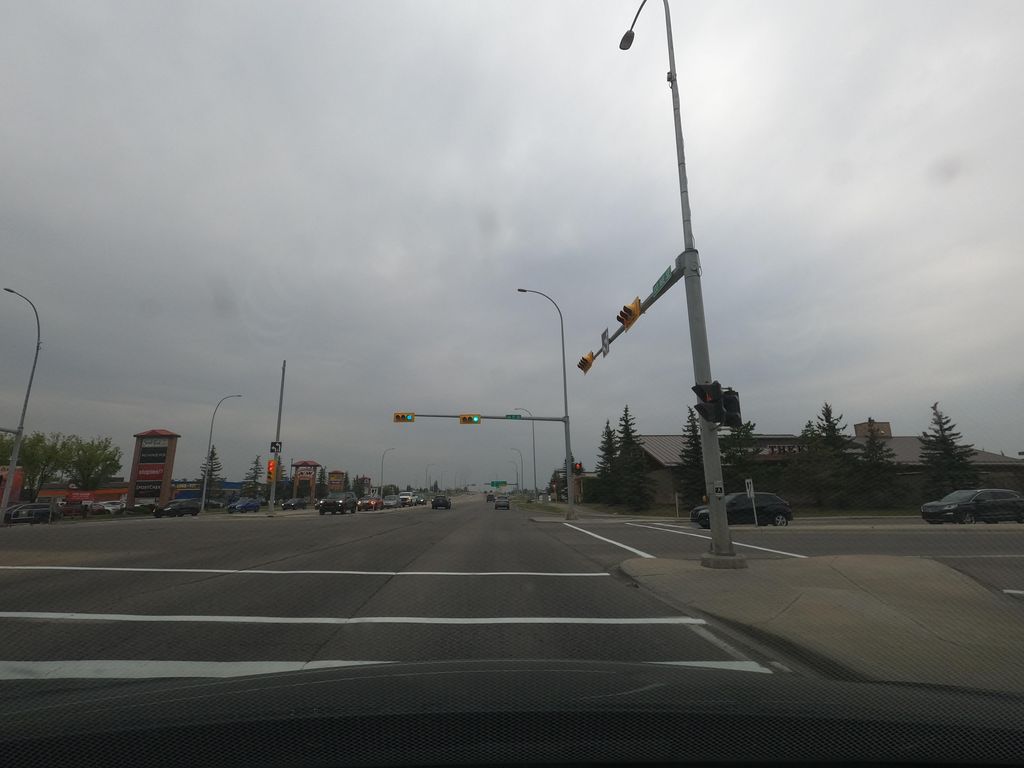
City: calgary